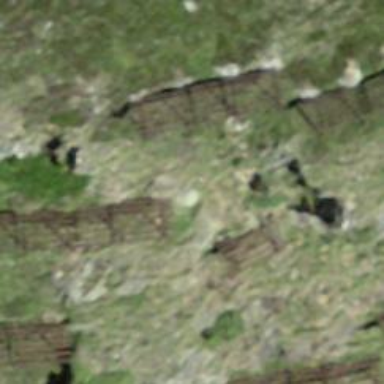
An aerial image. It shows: Snow fence that is man-made.